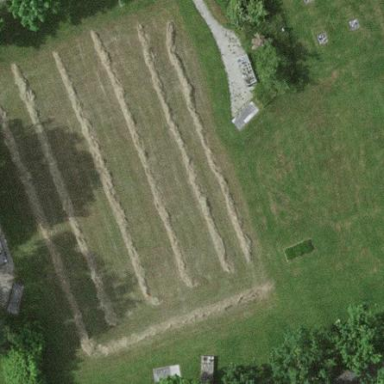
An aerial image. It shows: Sector within cemetery.